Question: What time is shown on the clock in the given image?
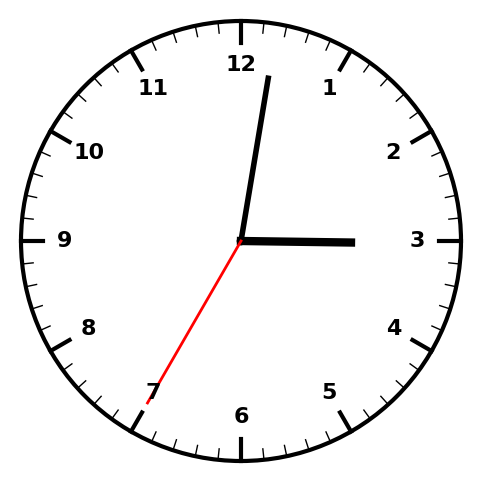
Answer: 03:01:35